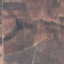
Label: PermanentCrop